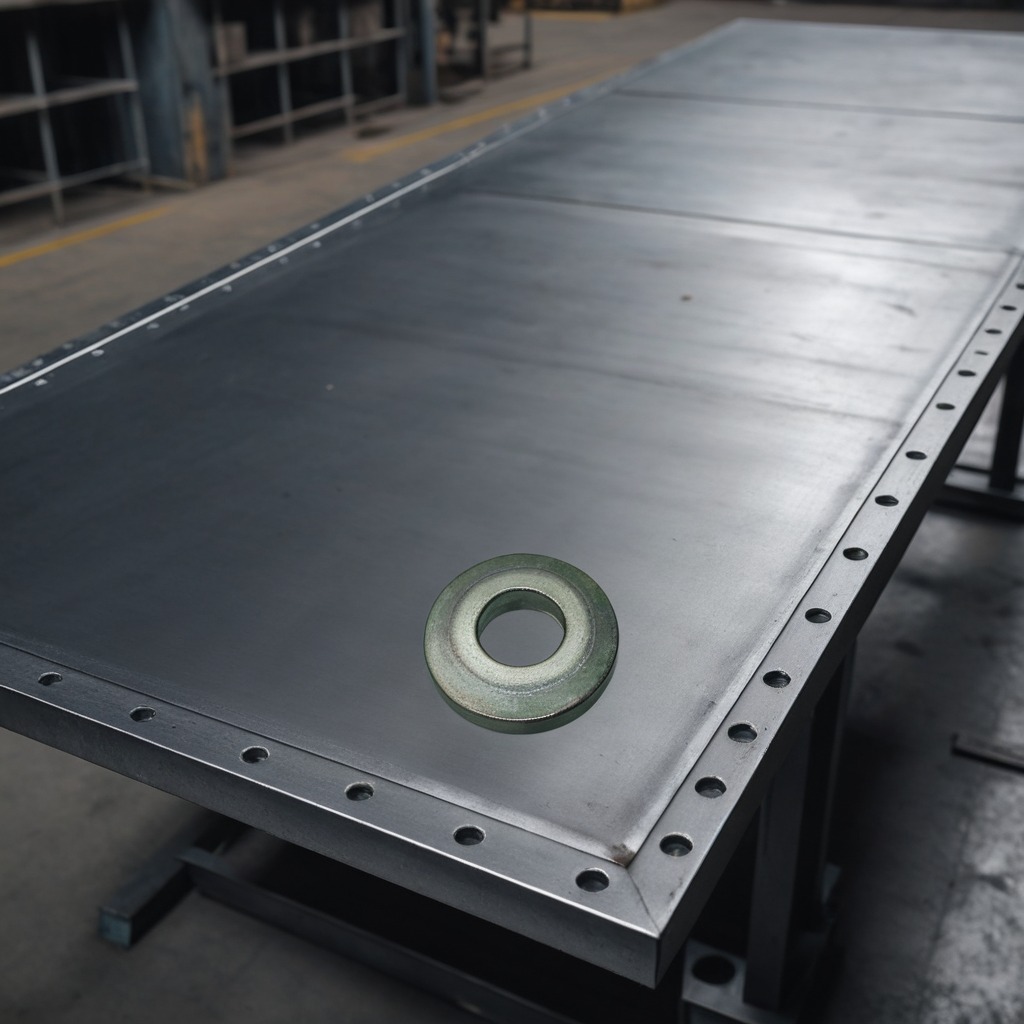
A flat metal washer is lying on a cold steel table in a mining workshop.